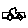
Label: car